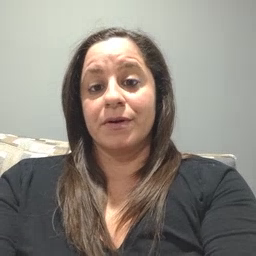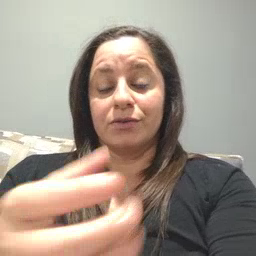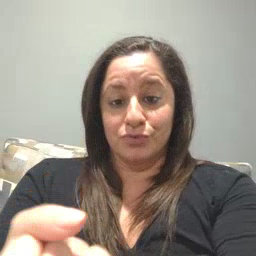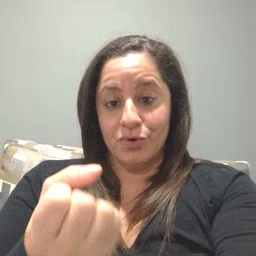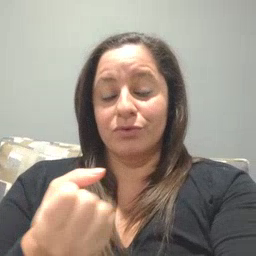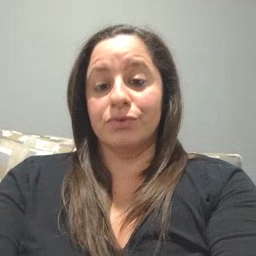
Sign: drawer